Field crop: maize
Growth stage: 1
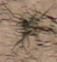
Species: lolium